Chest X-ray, PA view. Patient: 56 years old, sex F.
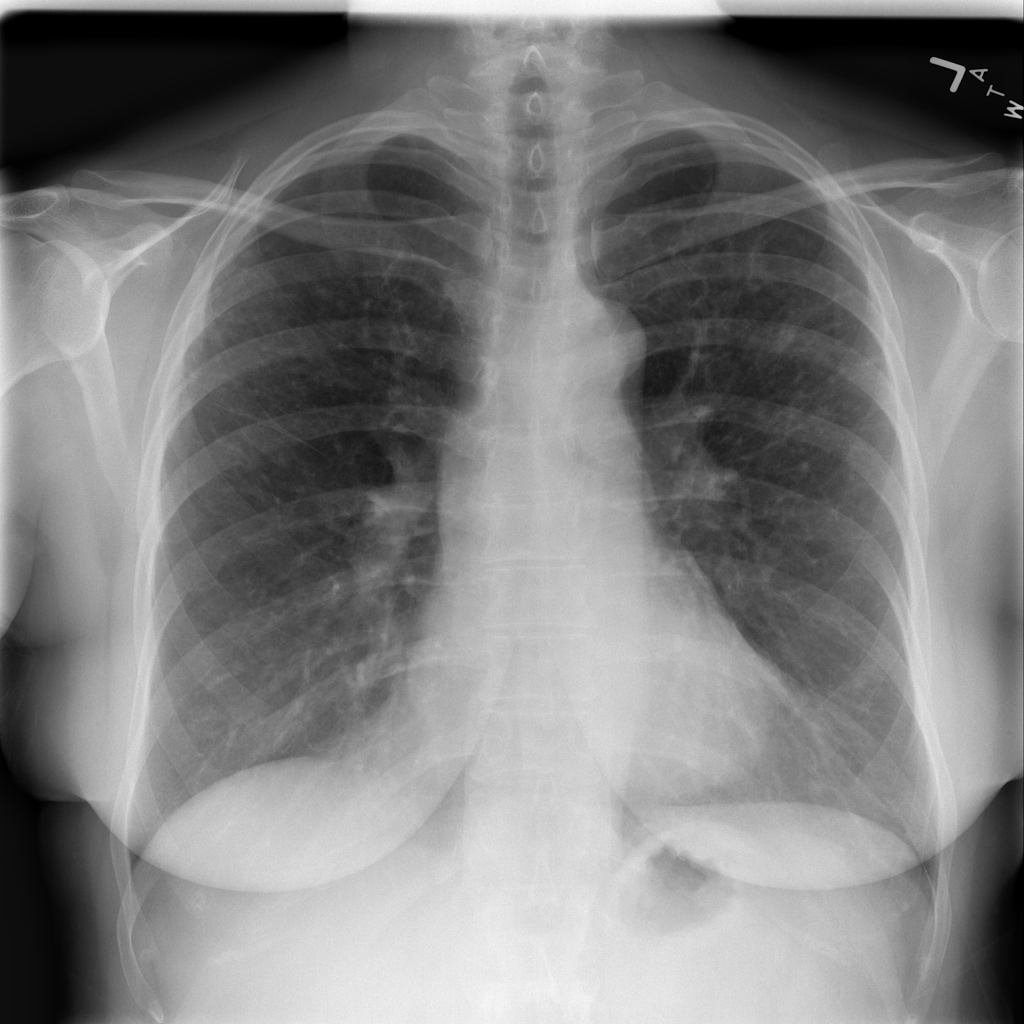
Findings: Nodule